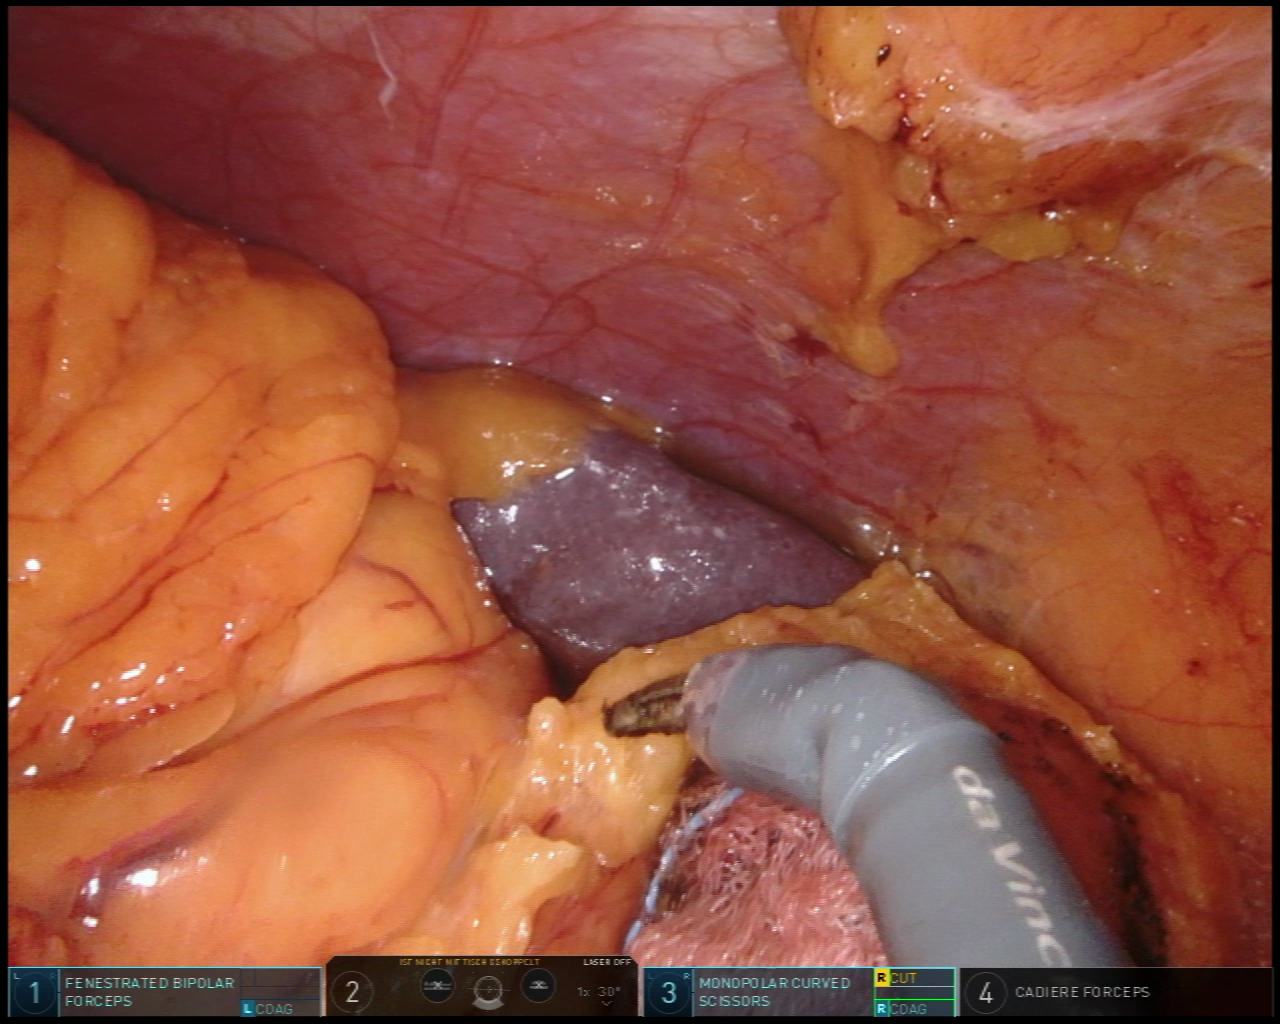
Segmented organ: spleen
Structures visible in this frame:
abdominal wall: yes
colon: no
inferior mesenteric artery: no
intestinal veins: no
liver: no
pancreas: no
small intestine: no
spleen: yes
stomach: no
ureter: no
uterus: no
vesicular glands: no